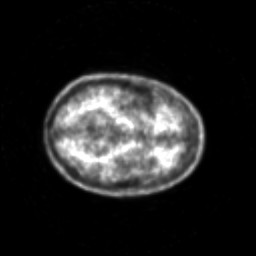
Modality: PET
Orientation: axial
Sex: male
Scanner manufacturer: siemens